Question: I'm using + OR + to move between .
But the problem with this is that when you reach the last you need to move through all of the in order to reach the first one again.
I know I can use + OR + but this is not fast as +.
Is there a way to make + / + works in a circular way? (Like moving between in chrome for example)

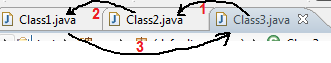
Answer: Looks like this feature is not supported on . I downloaded and it works there by default.